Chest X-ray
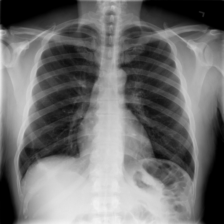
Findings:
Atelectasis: negative
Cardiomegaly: negative
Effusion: negative
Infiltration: negative
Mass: negative
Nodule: negative
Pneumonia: negative
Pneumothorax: negative
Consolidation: negative
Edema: negative
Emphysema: negative
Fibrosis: negative
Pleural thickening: negative
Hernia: negative